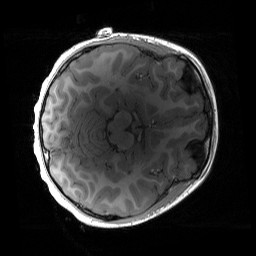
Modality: T1w
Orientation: axial
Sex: female
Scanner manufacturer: siemens
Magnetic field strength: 3 T
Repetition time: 1.9 s
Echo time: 0.00243 s